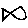
Label: fish